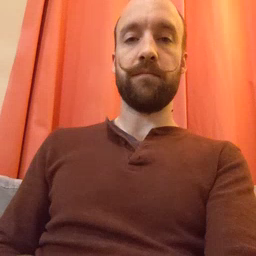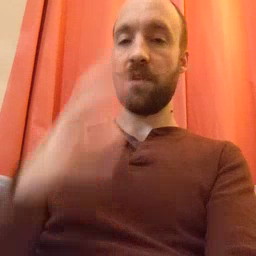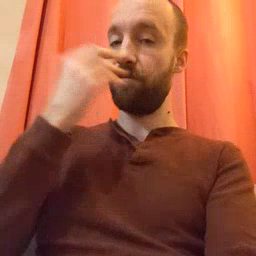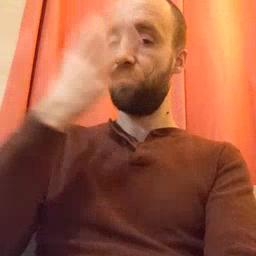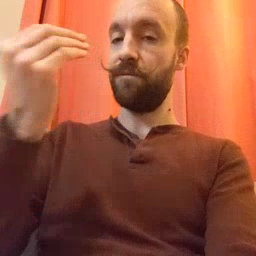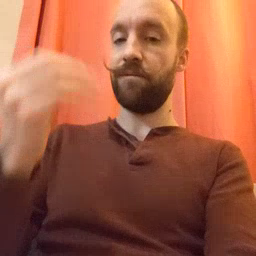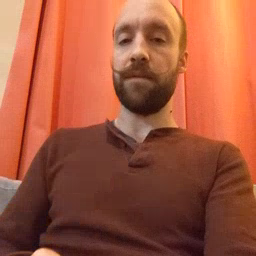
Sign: wolf